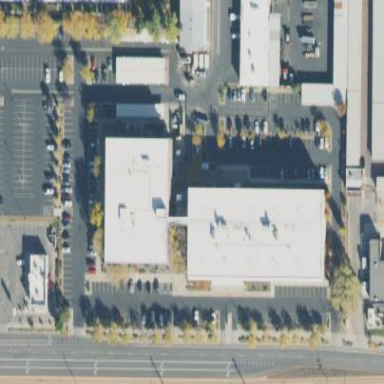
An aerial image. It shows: Flat-roofed commercial building.